Question: assume I've got the following view hierarchy;

Those views are actually ShinobiCharts, which are subclasses of UIView. View1 acts as a main chart that can be touched by the user (pinch, pan, long press and so on). This view in turn controls the other views (View2, View3 and so on) with regards to specific, touch dependent properties (the user pans the View1, so views 2 and 3... have to act accordingly and pan as well).
However, once the user scrolls the UIScrollView, View1 may disappear from the screen, leaving only views 2, 3 etc. visible, which don't have the corresponding gesture recognizers, so the user can't interact with the charts any more, bad user experience.
I sure could add recognizers to these additional charts as well, but during pinch, that would mean that both fingers would have to be located within a single view, the user can't just touch where he wants in order to pinch and zoom, again, bad user experience.
To cut things short, I need some sort of touch interceptor that covers the entire content area of the UIScrollView so that when a user pinches or pans, the corresponding touches will be forwarded to the main chart (View1) which in turn can update the other subviews.
Vertical scrolling the UIScrollView should be possible at all times.
I've tried adding a transparent UIView to the ViewController that covers the UIScrollView.
However, even with a direct reference to View1, the touches wouldn't get forwarded.
'''
-(void) touchesBegan:(NSSet *)touches withEvent:(UIEvent *)event {
[self.chartReference touchesBegan:touches withEvent:event];
}
'''
I'm not so sure if this is the correct way to achieve this anyways.
Disabling userInteraction on the chart subviews in UIScrollView and add my own pinch and pan gestures (in UIViewController) to the UIScrollView.
Issues;
1. The UIScrollView doesn't scroll any more.
2. How to forward these gestures to View1?
I'm afraid I can't provide more example code at this point since there isn't really much relevant code to show yet.
Small note to experiment two;
The gesture recognisers have been added as follows;
'''
UIPinchGestureRecognizer *pinchGestureRecognizer = [[UIPinchGestureRecognizer alloc] initWithTarget:self action:@selector(pinchGesture:)];
pinchGestureRecognizer.cancelsTouchesInView = NO;
[scrollView addGestureRecognizer:pinchGestureRecognizer];
'''
Simultaneous gesture recognition on the UIViewController has been enabled;
'''
- (BOOL)gestureRecognizer:(UIGestureRecognizer *)gestureRecognizer shouldRecognizeSimultaneouslyWithGestureRecognizer:(UIGestureRecognizer *)otherGestureRecognizer {
return YES;
'''
}
Problem 2 for experiment 2 has been solved. I didn't set the correct delegate for the pan/pinch gestures. D'oh!
What remains is how to forward the pinch/pan gestures.
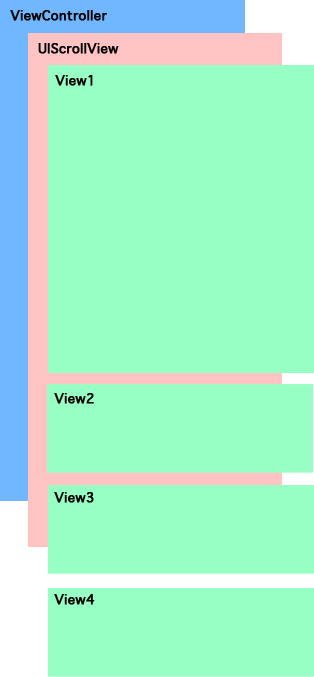
Answer: You're close with placing a transparent view on top of the others. But, you need to override one more method.
You want to override hitTest:withEvent on the transparent view. This method is used while traversing the responder chain to see which view handles a touch in a particular area. If a view handles that touch, it returns Itself. If it wants to pass it on to the next view below it, it returns nil. If it knows another view handles that touch, it can return that view.
So, in your case, if the point is in the target area of your top transparent view, you return view1. View1's gesture recognizer should then be called.
:
InterceptorView is a transparent view which lies on top of the scrollView. TargetView is a view inside the scrollView, and has a TapGestureRecognizer attached to it.
'''
class InterceptorView: UIView {
required init(coder aDecoder: NSCoder) {
super.init(coder: aDecoder)
}
@IBOutlet weak var targetView1: UIView?
override func hitTest(point: CGPoint, withEvent event: UIEvent?) -> UIView? {
print("[Interceptor] Testing point: \(point) ")
if self.pointInside(point, withEvent: event) {
println("Hit")
return targetView1
}
else {
println()
return nil;
}
}
}
'''
--
'''
class TargetView: UIView {
required init(coder aDecoder: NSCoder) {
super.init(coder: aDecoder)
}
@IBAction func handleGesture(gestureRecognizer: UIGestureRecognizer) {
let location = gestureRecognizer.locationInView(self)
print("[TargetView] Got gesture. Location \(location) ")
if (pointInside(location, withEvent: nil)) {
println("Inside");
}
else {
println("Outside");
}
}
}
'''
Here's the project:
<URL>
(there's some other stuff in there too, but it works!)